Field crop: maize
Growth stage: 2
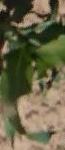
Species: maize